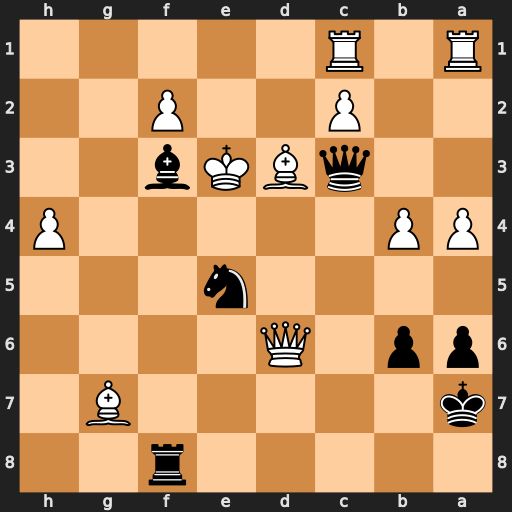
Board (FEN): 5r2/k5B1/pp1Q4/4n3/PP5P/2qBKb2/2P2P2/R1R5
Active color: b
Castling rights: -
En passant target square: -
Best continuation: Ng4#